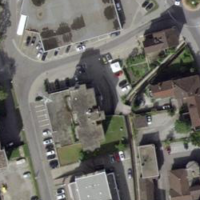
EUNIS habitat code: 54
Species observed at this site:
Phytolacca americana